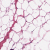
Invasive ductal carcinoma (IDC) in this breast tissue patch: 0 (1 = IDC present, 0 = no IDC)